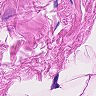
Metastatic tissue present: no